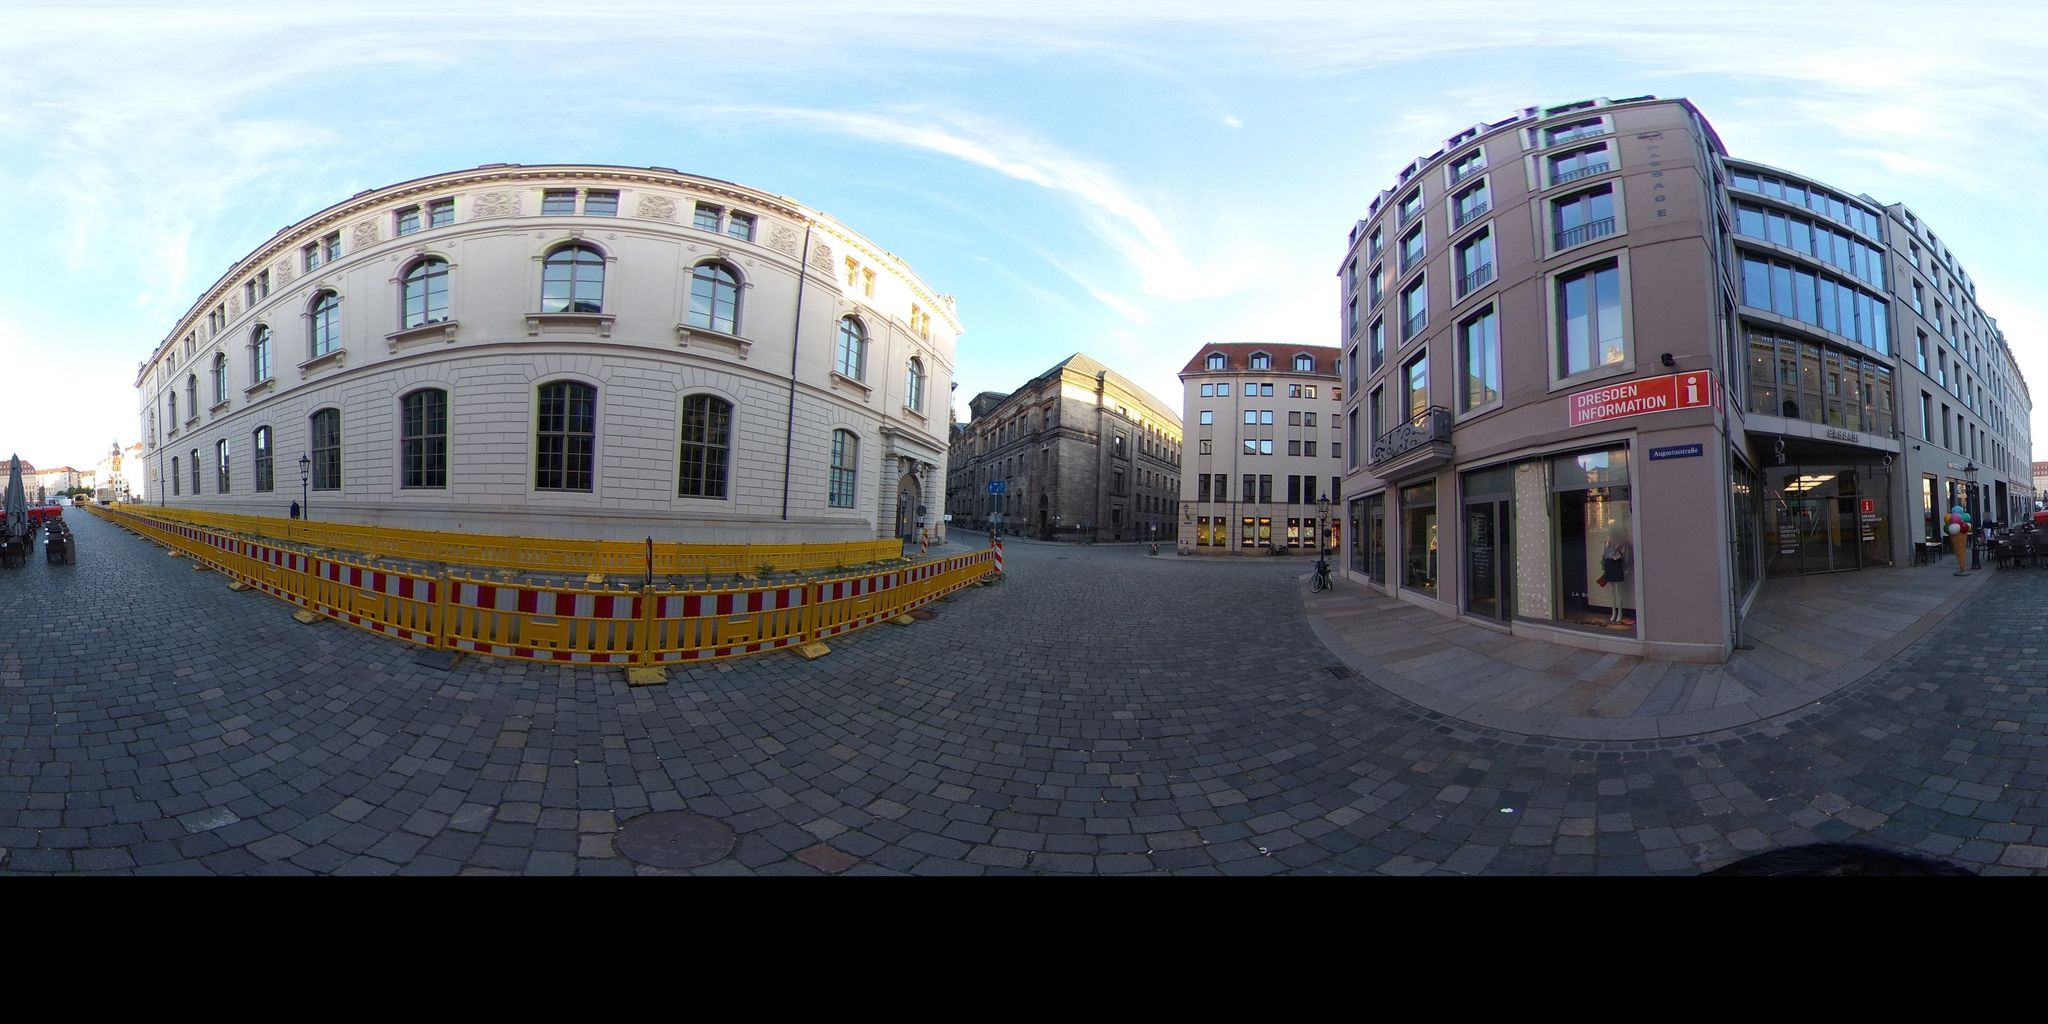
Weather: snowy
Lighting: day
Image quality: slightly poor
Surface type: walking surface
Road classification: corridor, pedestrian
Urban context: urban centre
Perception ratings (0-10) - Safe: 5.13, Lively: 6.32, Beautiful: 5.82, Boring: 6.81, Depressing: 6.47, Wealthy: 1.35